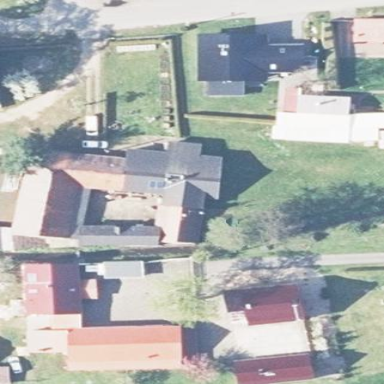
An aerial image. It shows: Part of house building.